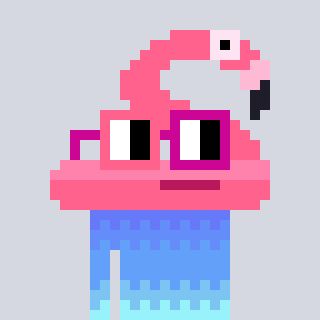
a pixel art character with square pink and red glasses, a flamingo-shaped head and a grayscale-colored body on a cool background